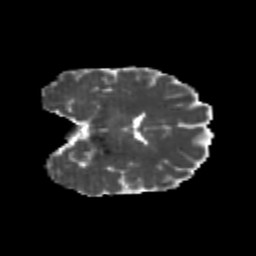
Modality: MD
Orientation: coronal
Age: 25
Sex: female
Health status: healthy
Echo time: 0.074 s